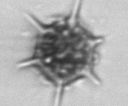
Label: Dictyocha